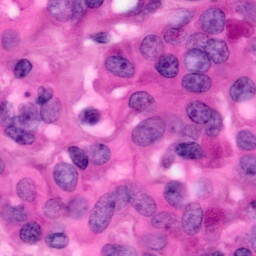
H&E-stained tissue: Pancreatic